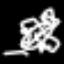
Label: airplane